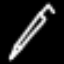
Label: pencil